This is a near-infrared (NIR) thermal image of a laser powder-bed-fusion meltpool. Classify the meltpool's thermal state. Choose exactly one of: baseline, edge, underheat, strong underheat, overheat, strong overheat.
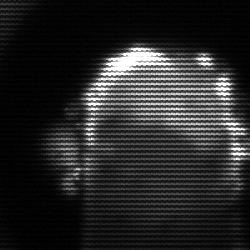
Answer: baseline